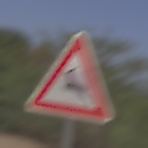
Verkehrszeichen: WildwechselRechts
Umgebung: Outdoor, RoadRail
Tageszeit: Midday
Wetter: Clear
Licht: Natural
Jahreszeit: NotSpecified
Kontrast: HighContrast